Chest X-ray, PA view. Patient: 63 years old, sex M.
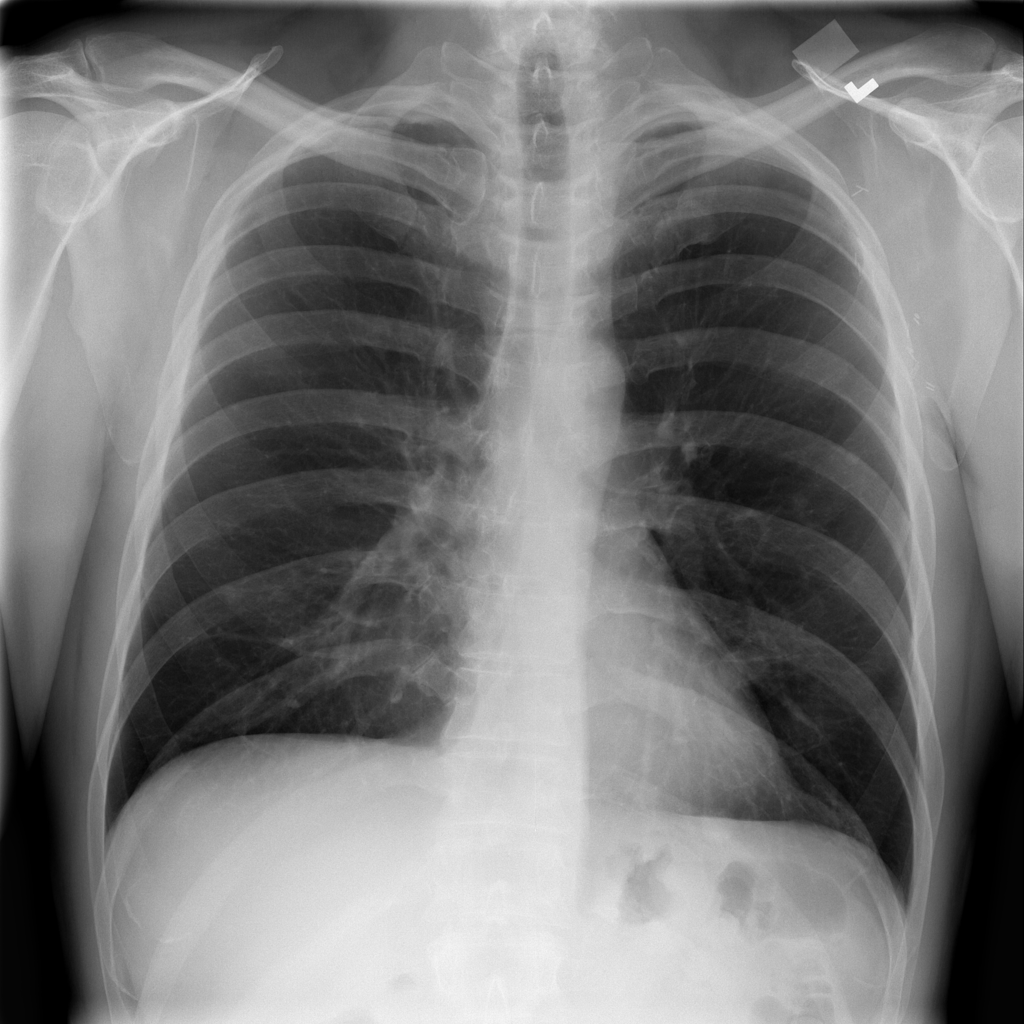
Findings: No Finding